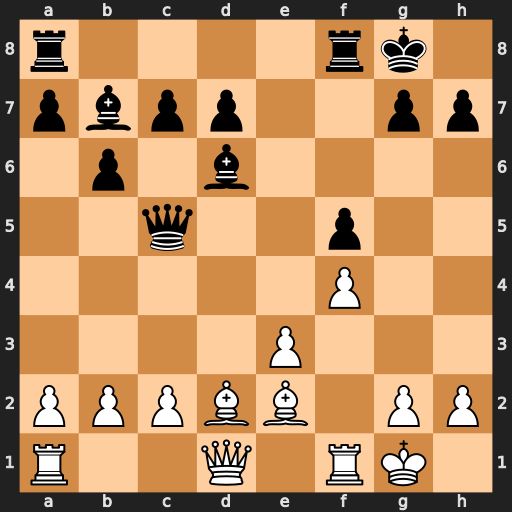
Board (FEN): r4rk1/pbpp2pp/1p1b4/2q2p2/5P2/4P3/PPPBB1PP/R2Q1RK1
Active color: w
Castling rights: -
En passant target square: -
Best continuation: b4 Qc6 Bf3 Qc4 Bxb7 Rab8 Bf3